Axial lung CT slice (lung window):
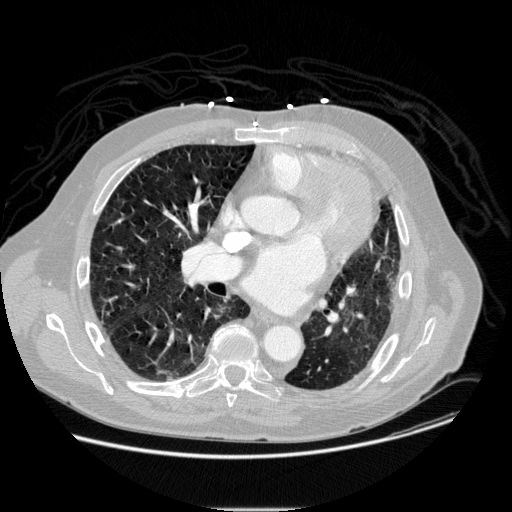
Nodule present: no